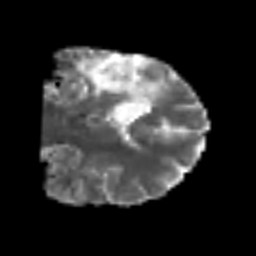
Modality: MD
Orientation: coronal
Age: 50
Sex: male
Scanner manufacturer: siemens
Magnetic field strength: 3 T
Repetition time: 6.1 s
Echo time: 0.101 s